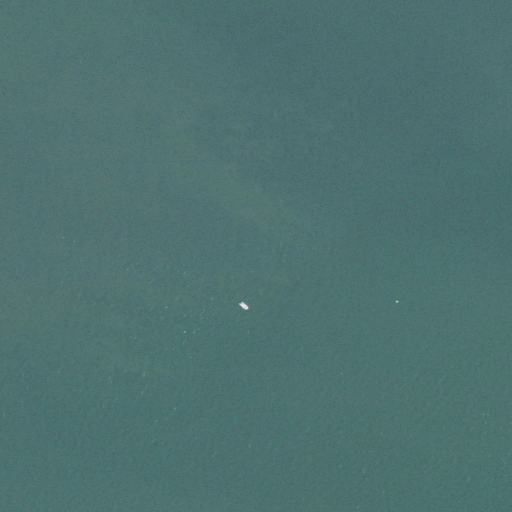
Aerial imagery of island in Connecticut named Hookers Rock containing only open water